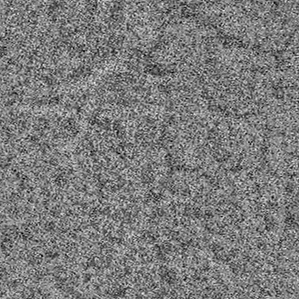
Label: frost